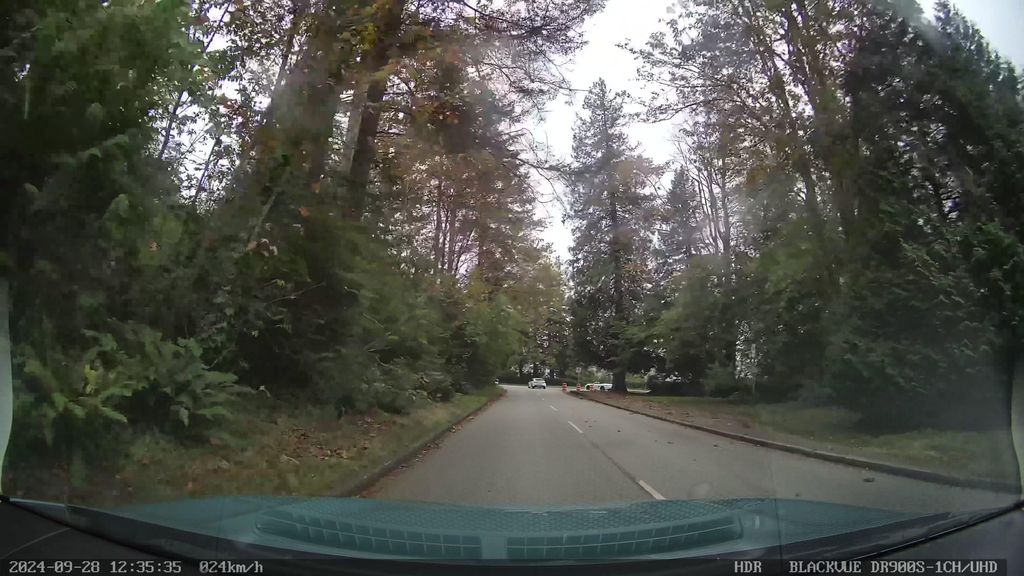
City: vancouver